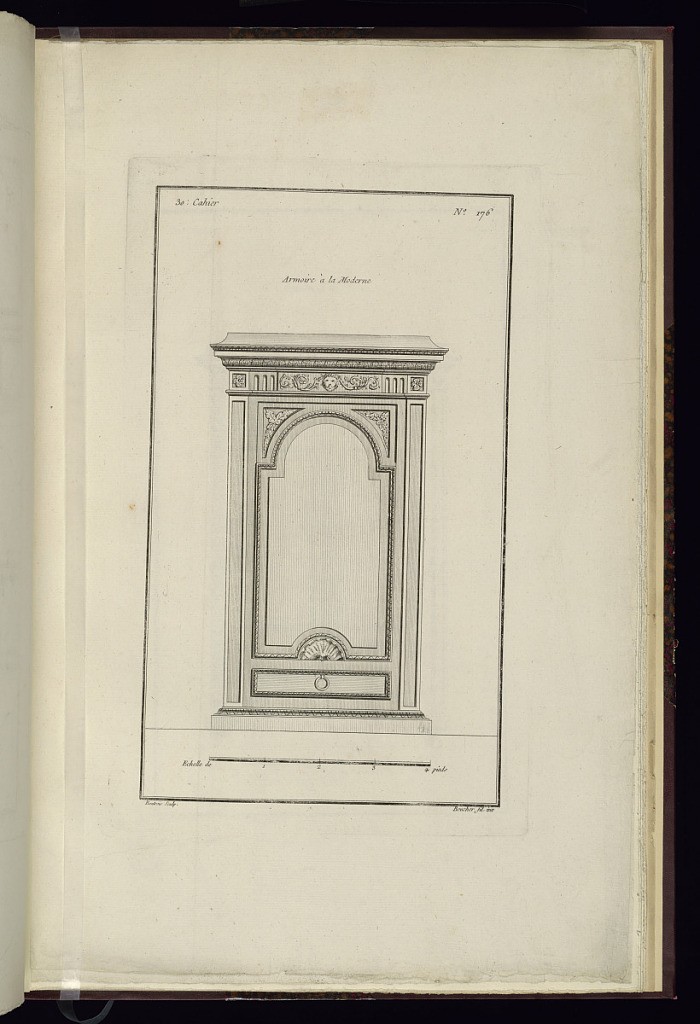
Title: Armoire à la Moderne
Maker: Juste-François Boucher, French, 1736 – 1782
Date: ca. 1775
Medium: Engraving on off white laid paper
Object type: Print
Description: Design for an armoire decorated with ornament motifs including lamb tongue, acanthus leaves, lion head and scrolls, fluting, and a ring-pull drawer at the bottom. The plate is signed.